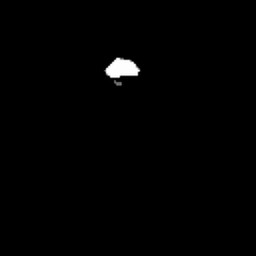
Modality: FA
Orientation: axial
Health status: healthy
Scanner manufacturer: siemens
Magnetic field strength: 3 T
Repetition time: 10 s
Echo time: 0.092 s